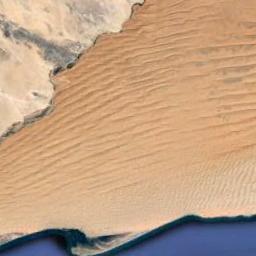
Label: desert